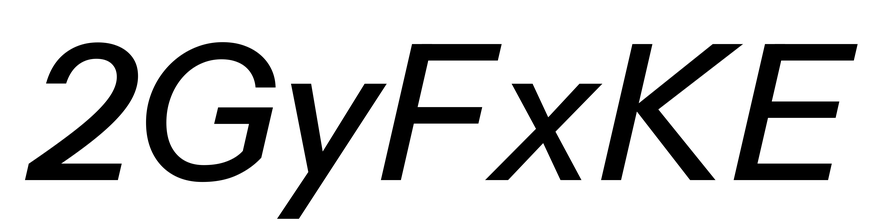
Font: InstrumentSans-Italic_Medium_Italic